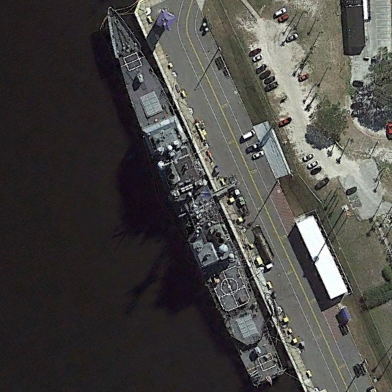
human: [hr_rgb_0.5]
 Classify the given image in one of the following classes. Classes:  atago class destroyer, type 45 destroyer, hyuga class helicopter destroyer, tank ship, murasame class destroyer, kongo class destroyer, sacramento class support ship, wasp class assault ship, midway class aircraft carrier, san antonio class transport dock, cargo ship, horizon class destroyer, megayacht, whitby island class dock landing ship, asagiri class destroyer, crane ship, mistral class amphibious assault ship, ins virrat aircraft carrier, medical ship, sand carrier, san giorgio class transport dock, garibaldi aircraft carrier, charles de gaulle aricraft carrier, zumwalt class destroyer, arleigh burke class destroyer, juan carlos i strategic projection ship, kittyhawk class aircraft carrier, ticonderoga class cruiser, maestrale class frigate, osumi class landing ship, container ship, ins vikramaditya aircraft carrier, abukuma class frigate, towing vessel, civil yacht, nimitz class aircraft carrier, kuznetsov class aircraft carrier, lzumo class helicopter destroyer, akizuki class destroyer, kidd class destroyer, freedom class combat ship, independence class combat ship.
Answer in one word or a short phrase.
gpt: Ticonderoga class cruiser